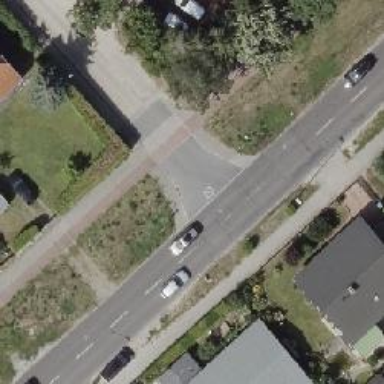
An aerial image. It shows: Asphalt road in residential area.